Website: ulta-beauty
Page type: cart
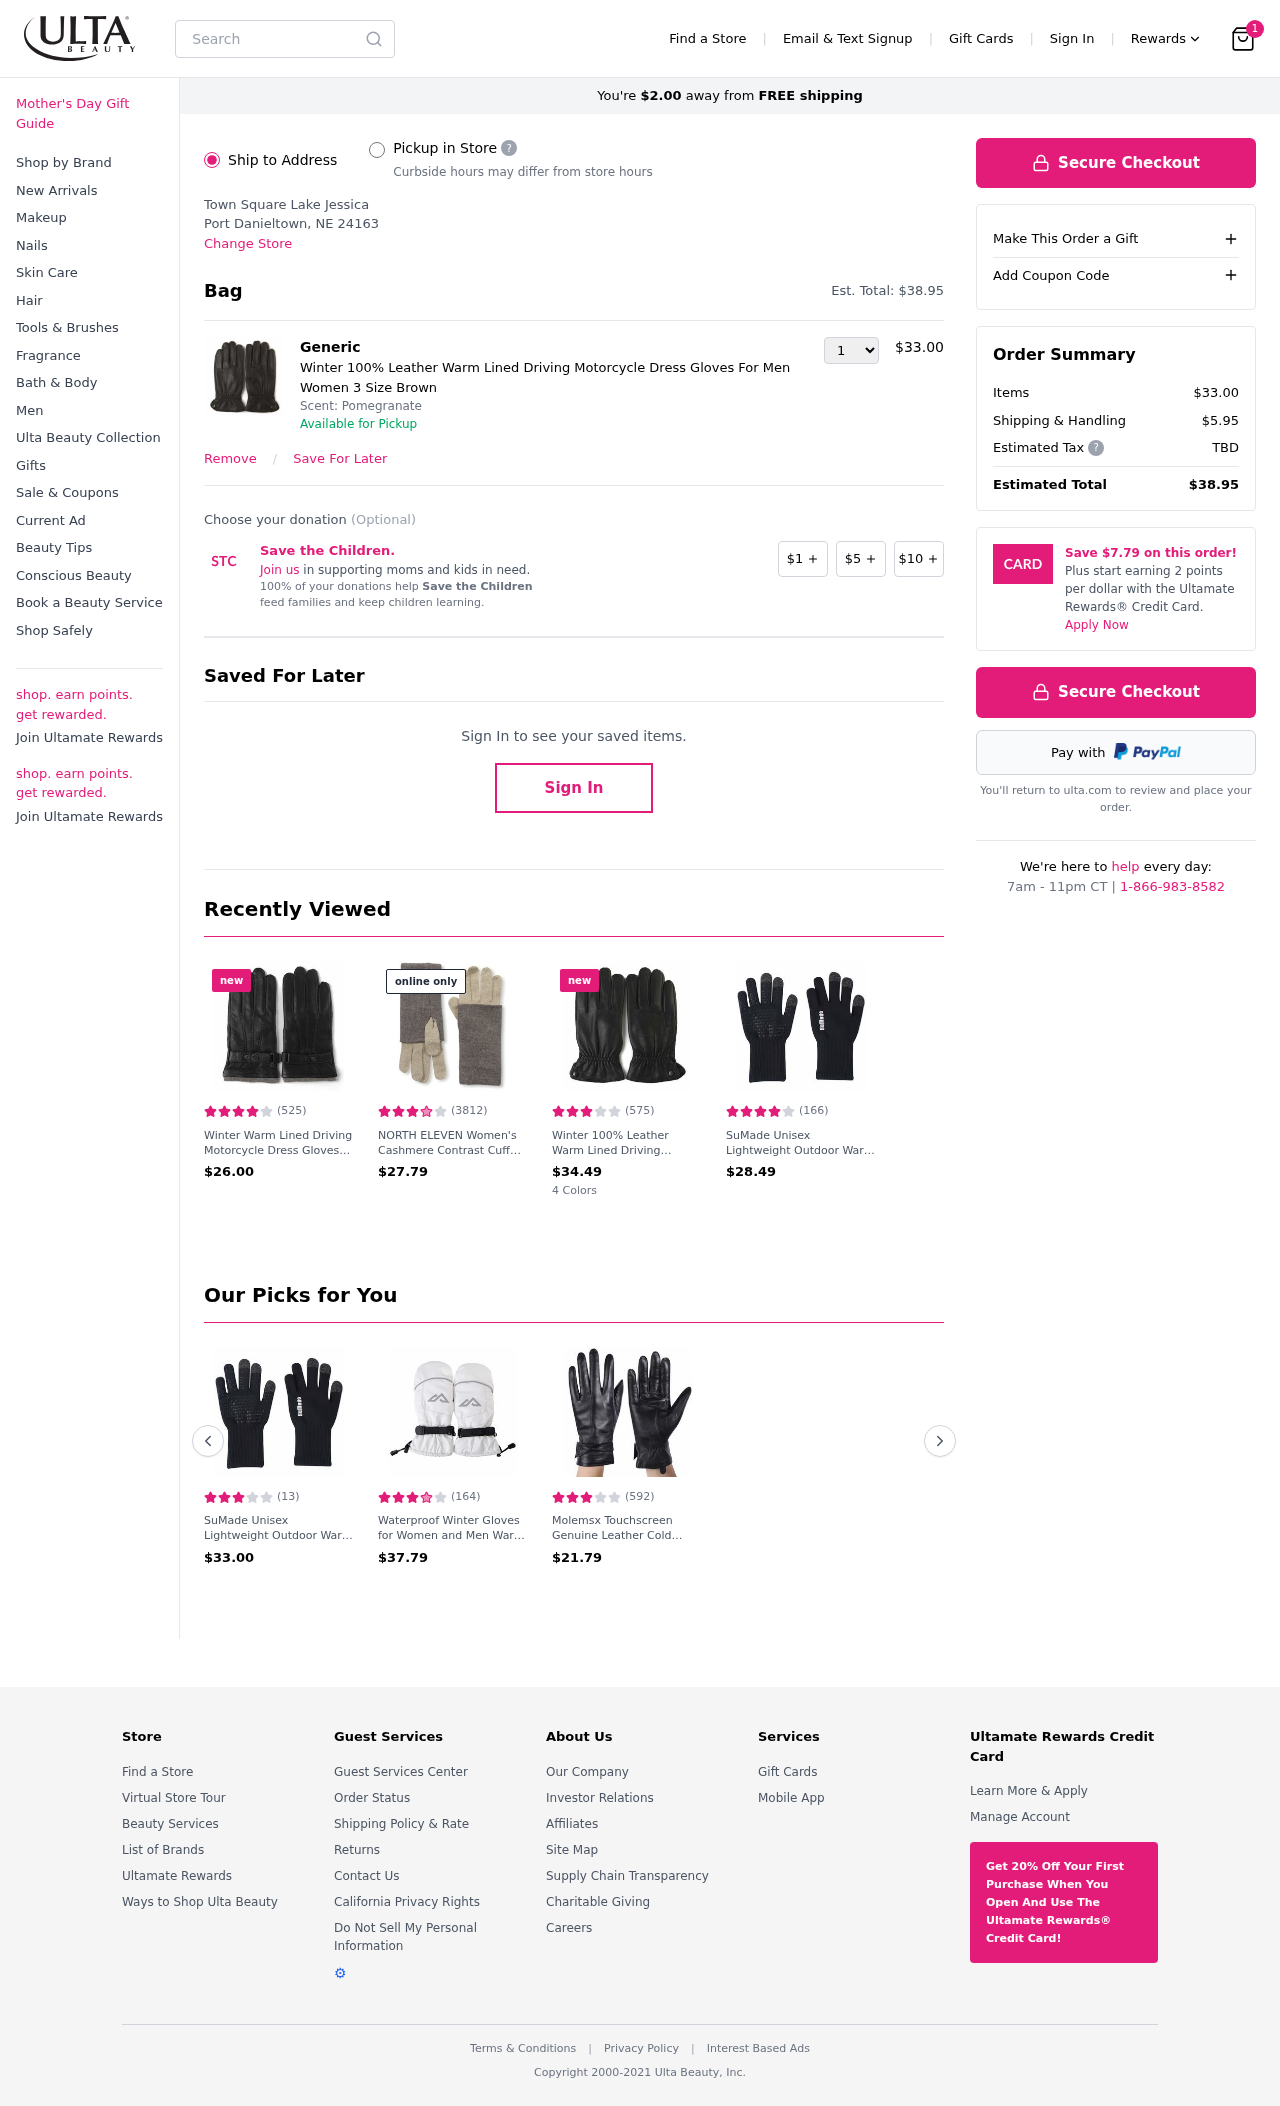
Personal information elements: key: PII_LOCATION1_CITY_STATE_ZIP
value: Port Danieltown, NE 24163
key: PII_LOCATION1_NAME
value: Town Square Lake Jessica
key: PII_CITY
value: Lake Jessica
Product elements: key: PRODUCT1_BRAND
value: Generic
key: PRODUCT1_NAME
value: Winter 100% Leather Warm Lined Driving Motorcycle Dress Gloves For Men Women 3 Size Brown
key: PRODUCT1_PRICE
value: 33
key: PRODUCT1_QUANTITY
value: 1
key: PRODUCT2_NAME
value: Winter Warm Lined Driving Motorcycle Dress Gloves For Men Women 3 Size Black
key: PRODUCT2_NUM_RATINGS
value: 525
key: PRODUCT2_PRICE
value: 26
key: PRODUCT2_RATING
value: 4.1
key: PRODUCT3_NAME
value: NORTH ELEVEN Women's Cashmere Contrast Cuff Gloves
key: PRODUCT3_NUM_RATINGS
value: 3812
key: PRODUCT3_PRICE
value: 27.79
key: PRODUCT3_RATING
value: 3.9
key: PRODUCT4_NAME
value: Winter 100% Leather Warm Lined Driving Motorcycle Dress Gloves For Men Women 3 Size Black
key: PRODUCT4_NUM_RATINGS
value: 575
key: PRODUCT4_PRICE
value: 34.49
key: PRODUCT4_RATING
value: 3.3
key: PRODUCT5_NAME
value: SuMade Unisex Lightweight Outdoor Warm Touchscreen Waterproof Windproof Running Driving Cycling Hiki
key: PRODUCT5_NUM_RATINGS
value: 166
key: PRODUCT5_PRICE
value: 28.49
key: PRODUCT5_RATING
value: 4.3
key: PRODUCT6_NAME
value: SuMade Unisex Lightweight Outdoor Warm Touchscreen Waterproof Windproof Running Driving Cycling Hiki
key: PRODUCT6_NUM_RATINGS
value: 13
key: PRODUCT6_PRICE
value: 33
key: PRODUCT6_RATING
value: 3.1
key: PRODUCT7_NAME
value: Waterproof Winter Gloves for Women and Men Warm Ski Outdoor Fashion L XL
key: PRODUCT7_NUM_RATINGS
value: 164
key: PRODUCT7_PRICE
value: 37.79
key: PRODUCT7_RATING
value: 3.5
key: PRODUCT8_NAME
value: Molemsx Touchscreen Genuine Leather Cold Weather Gloves with Knittted Cuff for Women's Texting Drivi
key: PRODUCT8_NUM_RATINGS
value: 592
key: PRODUCT8_PRICE
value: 21.79
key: PRODUCT8_RATING
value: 3.1
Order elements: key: ORDER_NUM_ITEMS
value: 1
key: ORDER_FREE_SHIPPING_REMAINING
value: $2.00
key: ORDER_TOTAL
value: $38.95
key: ORDER_TOTAL
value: Est. Total: $38.95
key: ORDER_SUBTOTAL
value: $33.00
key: ORDER_SHIPPING_COST
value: $5.95
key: ORDER_TAX
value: TBD
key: ORDER_CARD_SAVINGS
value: $7.79
Search elements: key: HEADER_SEARCH
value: Search